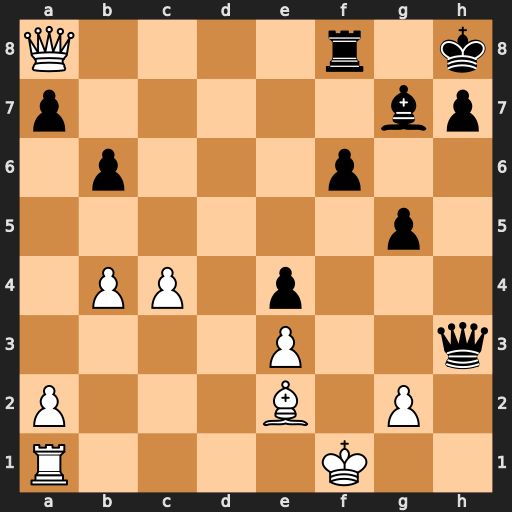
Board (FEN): Q4r1k/p5bp/1p3p2/6p1/1PP1p3/4P2q/P3B1P1/R4K2
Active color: w
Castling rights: -
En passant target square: -
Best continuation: Qxf8+ Bxf8 gxh3